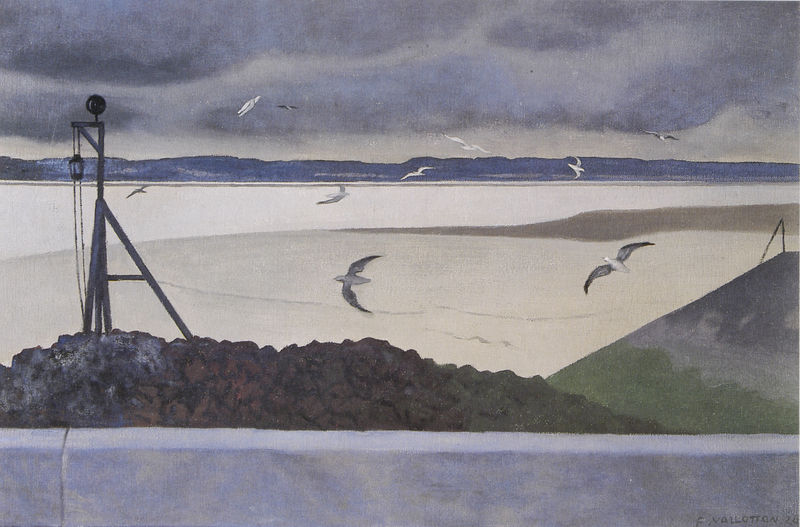
Titel: Les mouettes, Die Möwen
Künstler: Félix Vallotton
Standort: Schweiz
Institution: Privatsammlung
Schlagwörter: berg, blau, dunkel, felsen, flügel, gemälde, gestein, gewitter, himmel, meer, schatten, vogel, wasser, weiß, wolken, aquarell, fluss, gelb, grün, himmerl, landschaft, menschen, sand, see, ufer, braun, frankreich, grau, hell, hintergrund, holz, lampe, laterne, licht, schwarz, zeichnung, ausblick, eis, schnee, tier, tiere, weg, wiese, wolke, beige, malerei, symbolismus, wand, stein, steine, weit, öl, bach, deich, dämmerung, erde, horizont, horizontlinie, hügel, kalt, natur, vögel, weide, weite, wind, brücke, brüstung, gewässer, insel, schnur, boot, fliegen, turm, bewölkt, küste, schiff, strand, vallotton, wellen, valloton, düster, leine, mast, schotter, berge, düne, dünen, farben, fels, gebirge, kette, leere, modern, öde, mauer, dunst, lila, nebel, tag, felix vallotton, geröll, winter, hafen, kies, schutt, schutthaufen, matt, stille, strom, luft, möven, möwe, möwen, sturm, unruhe, unwetter, wetter, wolle, felix, geländer, gestell, abstraktion, bucht, segeln, regen, ebbe, eisen, gerüst, schlick, bedeckt, beton, deutsche küste, endmoräne, fern, flaschenzug, flug, flächige malerei, fracht, geheimnis, gekreische, gerät, geröllhaufen, geschrei, grisage, haufen, hebekran, himmeö, kabel, kohle, kran, kälte, mauersegler, meer möwen, menschenverlassen, minimalistisch, moräne, müven, pleinair, reaktor, regnerisch, schwalben, seil, seilwinde, seilzug, selzug, starnd, strommast, technik, winde, windig, wolkeb, wolkeng, wolkiger himmel, zement, ödnis, stand, blaugrau, hel, konstruktion, miene, gegenstand, seelandschaft, unruhig, kantig, mer, meeer, mine, menschenlos, mäwen, scotter, waxsser, gegenschatd, rerw, qwolkemn, bkau+, blau trist, nalotton